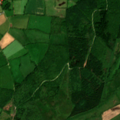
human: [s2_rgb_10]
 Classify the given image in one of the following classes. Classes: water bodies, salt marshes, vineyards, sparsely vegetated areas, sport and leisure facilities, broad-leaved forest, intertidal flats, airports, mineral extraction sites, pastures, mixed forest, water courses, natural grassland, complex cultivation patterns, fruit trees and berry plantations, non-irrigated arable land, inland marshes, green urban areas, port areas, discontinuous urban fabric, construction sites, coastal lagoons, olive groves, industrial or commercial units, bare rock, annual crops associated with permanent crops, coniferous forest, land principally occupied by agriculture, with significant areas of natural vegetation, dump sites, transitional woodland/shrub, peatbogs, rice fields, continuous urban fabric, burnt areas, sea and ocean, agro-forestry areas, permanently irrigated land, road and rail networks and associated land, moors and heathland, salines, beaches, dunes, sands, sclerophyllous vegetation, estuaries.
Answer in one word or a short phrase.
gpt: pastures, land principally occupied by agriculture, with significant areas of natural vegetation, coniferous forest